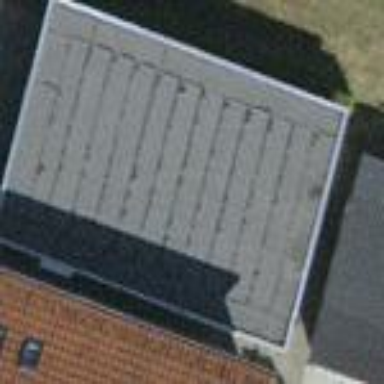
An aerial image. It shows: Garage.